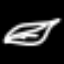
Label: leaf